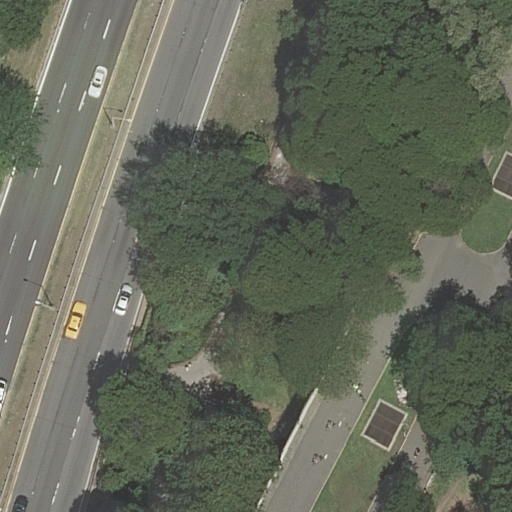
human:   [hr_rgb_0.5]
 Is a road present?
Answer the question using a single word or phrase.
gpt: yes

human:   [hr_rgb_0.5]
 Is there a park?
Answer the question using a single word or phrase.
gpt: yes

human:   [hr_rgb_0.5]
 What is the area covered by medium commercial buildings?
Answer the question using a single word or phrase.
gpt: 0m2

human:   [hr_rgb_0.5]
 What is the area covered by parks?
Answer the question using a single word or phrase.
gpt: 434m2

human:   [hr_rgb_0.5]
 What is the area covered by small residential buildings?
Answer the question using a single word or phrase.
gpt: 0m2

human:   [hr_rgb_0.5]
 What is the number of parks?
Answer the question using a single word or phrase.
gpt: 1

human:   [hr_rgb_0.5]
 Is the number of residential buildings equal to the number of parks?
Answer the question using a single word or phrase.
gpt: no

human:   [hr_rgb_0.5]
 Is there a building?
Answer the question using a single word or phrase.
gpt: no

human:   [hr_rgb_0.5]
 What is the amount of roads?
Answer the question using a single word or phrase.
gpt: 7

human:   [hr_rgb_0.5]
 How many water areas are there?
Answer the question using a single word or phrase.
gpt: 0

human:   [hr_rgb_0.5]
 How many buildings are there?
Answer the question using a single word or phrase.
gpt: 0

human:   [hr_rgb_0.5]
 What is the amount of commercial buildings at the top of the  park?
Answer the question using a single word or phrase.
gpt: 0

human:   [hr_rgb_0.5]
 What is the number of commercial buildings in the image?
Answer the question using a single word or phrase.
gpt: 0

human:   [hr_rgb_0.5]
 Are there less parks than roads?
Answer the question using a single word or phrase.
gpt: yes

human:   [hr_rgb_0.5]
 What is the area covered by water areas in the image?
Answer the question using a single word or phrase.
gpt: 0m2

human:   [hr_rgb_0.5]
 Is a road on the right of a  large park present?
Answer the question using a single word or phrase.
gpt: no

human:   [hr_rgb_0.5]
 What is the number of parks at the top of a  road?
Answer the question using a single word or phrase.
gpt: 1

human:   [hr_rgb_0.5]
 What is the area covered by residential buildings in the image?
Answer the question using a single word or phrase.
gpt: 0m2

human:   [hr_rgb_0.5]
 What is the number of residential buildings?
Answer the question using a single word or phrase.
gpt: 0

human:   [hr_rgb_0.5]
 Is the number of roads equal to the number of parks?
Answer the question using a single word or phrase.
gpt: no

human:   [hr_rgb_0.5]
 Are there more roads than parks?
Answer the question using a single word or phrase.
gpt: yes

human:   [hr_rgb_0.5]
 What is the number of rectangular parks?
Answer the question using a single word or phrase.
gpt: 1

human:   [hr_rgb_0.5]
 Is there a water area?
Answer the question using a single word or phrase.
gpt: no

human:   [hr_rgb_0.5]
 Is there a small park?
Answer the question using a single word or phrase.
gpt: no

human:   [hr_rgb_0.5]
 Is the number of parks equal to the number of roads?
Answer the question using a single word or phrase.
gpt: no

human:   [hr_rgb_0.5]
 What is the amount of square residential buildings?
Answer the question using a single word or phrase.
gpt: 0

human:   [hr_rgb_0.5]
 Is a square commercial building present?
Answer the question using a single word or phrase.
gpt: no

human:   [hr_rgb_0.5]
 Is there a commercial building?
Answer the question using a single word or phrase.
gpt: no

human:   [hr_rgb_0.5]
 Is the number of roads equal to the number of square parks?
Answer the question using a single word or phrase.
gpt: no

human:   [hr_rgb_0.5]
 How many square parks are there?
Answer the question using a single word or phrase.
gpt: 0

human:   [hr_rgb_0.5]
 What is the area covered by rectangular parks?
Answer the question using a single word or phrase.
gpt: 434m2

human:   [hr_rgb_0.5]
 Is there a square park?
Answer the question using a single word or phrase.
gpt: no

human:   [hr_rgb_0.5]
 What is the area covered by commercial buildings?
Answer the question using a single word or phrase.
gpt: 0m2

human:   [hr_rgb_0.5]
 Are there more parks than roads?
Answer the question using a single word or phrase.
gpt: no

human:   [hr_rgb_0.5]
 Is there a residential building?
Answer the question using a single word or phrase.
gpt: no

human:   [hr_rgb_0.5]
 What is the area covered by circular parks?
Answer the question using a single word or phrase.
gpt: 0m2

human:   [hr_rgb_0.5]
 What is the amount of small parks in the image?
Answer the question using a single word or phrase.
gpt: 0

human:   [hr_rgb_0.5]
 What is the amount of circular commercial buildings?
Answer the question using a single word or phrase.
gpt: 0

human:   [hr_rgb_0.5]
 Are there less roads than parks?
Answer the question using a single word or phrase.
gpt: no

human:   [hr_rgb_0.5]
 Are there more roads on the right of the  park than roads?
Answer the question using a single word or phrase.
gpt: no

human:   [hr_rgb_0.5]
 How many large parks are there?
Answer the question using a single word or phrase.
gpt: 0

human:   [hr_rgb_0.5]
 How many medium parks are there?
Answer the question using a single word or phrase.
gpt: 1

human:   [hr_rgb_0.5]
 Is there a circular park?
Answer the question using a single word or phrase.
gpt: no

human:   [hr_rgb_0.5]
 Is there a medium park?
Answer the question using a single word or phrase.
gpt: yes

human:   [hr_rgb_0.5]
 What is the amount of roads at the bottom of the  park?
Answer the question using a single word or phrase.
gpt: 7

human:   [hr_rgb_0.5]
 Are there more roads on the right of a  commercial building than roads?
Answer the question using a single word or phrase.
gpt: no

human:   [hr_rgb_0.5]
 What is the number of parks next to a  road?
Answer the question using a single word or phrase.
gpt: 1

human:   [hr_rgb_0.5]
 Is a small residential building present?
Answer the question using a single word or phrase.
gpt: no

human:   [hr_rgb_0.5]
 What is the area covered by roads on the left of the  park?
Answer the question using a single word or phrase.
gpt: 0m2

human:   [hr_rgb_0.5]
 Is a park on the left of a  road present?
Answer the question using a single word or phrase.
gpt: no

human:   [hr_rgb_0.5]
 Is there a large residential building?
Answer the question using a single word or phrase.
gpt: no

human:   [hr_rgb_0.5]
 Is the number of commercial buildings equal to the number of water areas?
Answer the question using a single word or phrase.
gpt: yes

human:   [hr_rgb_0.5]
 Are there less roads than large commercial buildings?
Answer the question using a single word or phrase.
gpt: no

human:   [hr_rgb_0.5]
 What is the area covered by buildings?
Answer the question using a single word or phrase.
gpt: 0m2

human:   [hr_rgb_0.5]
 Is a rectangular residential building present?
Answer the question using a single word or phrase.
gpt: no

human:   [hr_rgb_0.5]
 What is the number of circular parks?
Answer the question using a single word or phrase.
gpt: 0

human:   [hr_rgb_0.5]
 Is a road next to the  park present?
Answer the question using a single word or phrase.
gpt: yes

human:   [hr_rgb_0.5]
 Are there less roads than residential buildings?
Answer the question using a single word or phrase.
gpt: no

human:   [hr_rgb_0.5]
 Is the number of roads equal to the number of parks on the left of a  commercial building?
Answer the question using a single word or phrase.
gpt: no

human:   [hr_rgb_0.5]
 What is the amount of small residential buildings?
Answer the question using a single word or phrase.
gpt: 0

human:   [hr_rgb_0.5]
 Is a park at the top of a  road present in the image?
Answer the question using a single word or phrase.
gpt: yes

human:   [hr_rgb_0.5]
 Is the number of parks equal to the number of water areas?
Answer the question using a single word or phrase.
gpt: no

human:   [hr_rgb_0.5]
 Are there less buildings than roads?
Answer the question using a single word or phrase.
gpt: yes

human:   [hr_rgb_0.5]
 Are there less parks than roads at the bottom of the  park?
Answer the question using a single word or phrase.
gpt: yes